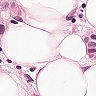
Metastatic tissue present: yes